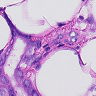
Metastatic tissue present: yes